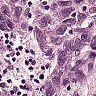
Metastatic tissue present: yes